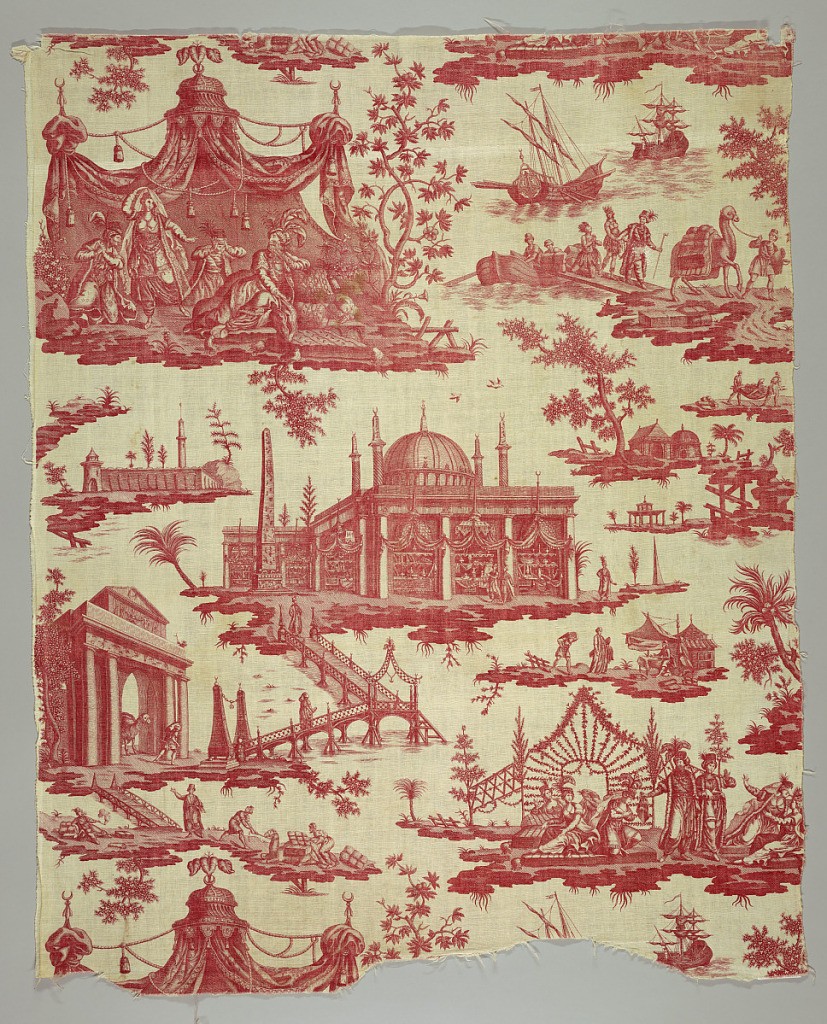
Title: La foire du Caire
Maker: Petitpierre et Cie, Nantes, France, 1770–1848
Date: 1785–90
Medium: cotton Technique: printed by engraved copper plate on plain weave
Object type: Textile
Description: Large tent with exotic figures, a shopping bazaar and a roadway over water. In red on white.